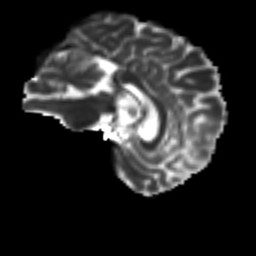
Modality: T2w
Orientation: sagittal
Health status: ill
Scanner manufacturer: siemens
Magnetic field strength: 3 T
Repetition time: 13.7 s
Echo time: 0.098 s